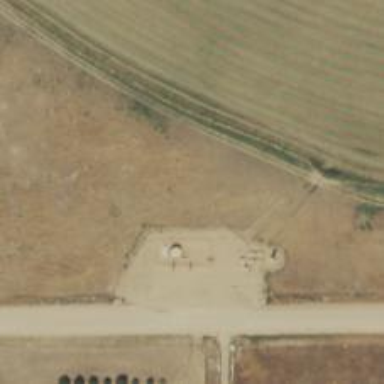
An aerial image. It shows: Storage tank that is man-made.